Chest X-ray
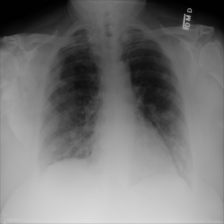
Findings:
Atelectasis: negative
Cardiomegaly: negative
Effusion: negative
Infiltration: negative
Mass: negative
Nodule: positive
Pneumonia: negative
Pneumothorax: negative
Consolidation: negative
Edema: negative
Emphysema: negative
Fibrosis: negative
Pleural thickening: negative
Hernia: negative